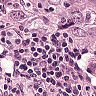
Metastatic tissue present: yes